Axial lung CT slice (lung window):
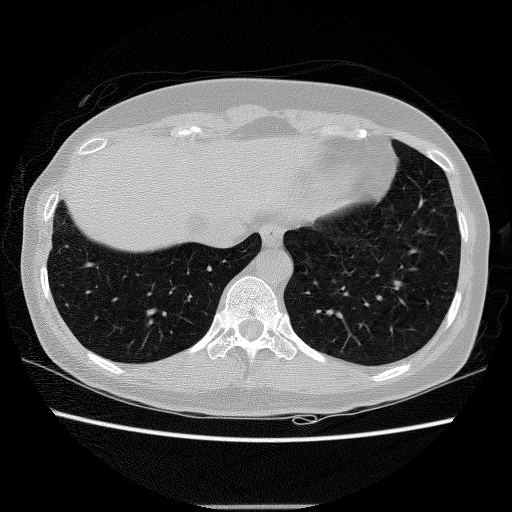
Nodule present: no